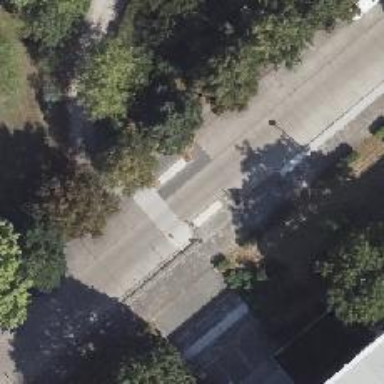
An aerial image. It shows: Unmarked road crossing with kerb extensions on both sides.